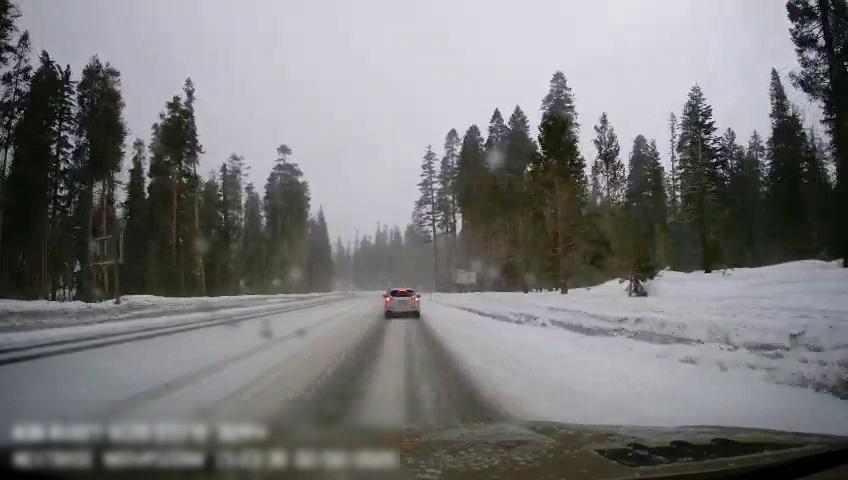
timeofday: Day
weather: Snowy
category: Drivable Space
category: Vehicles | SUV